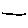
Label: line